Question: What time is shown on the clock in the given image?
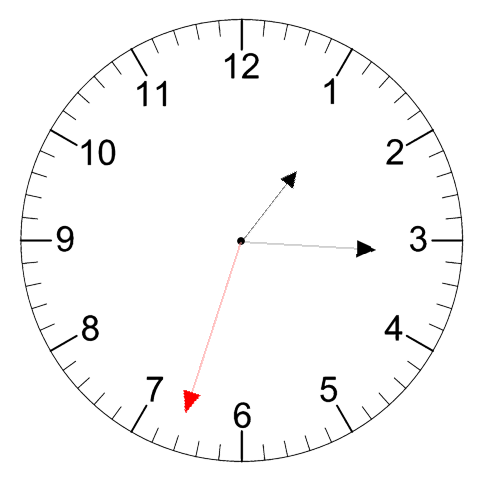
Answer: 01:15:33